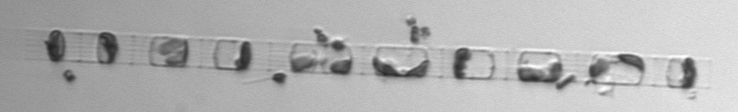
Label: Skeletonema